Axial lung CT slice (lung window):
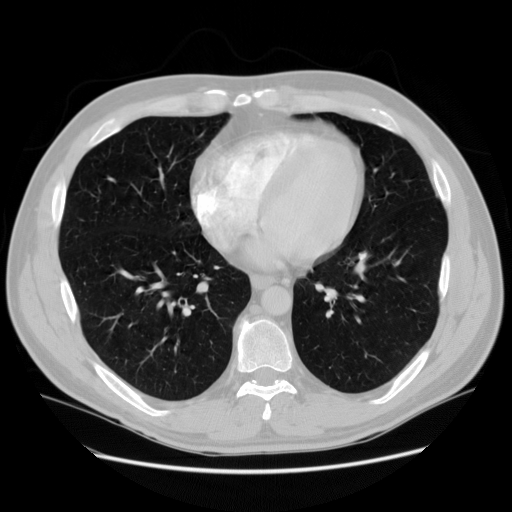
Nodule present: no